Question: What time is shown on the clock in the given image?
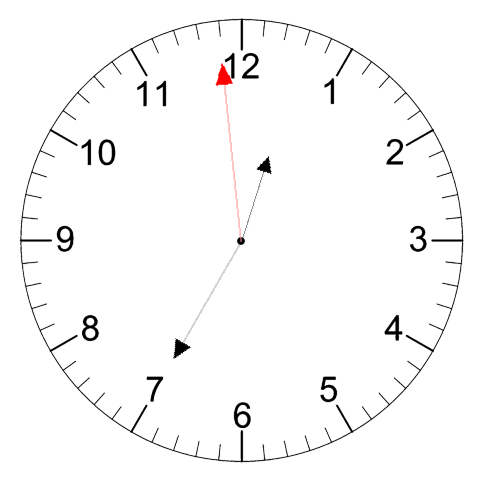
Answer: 12:34:59